Chest X-ray:
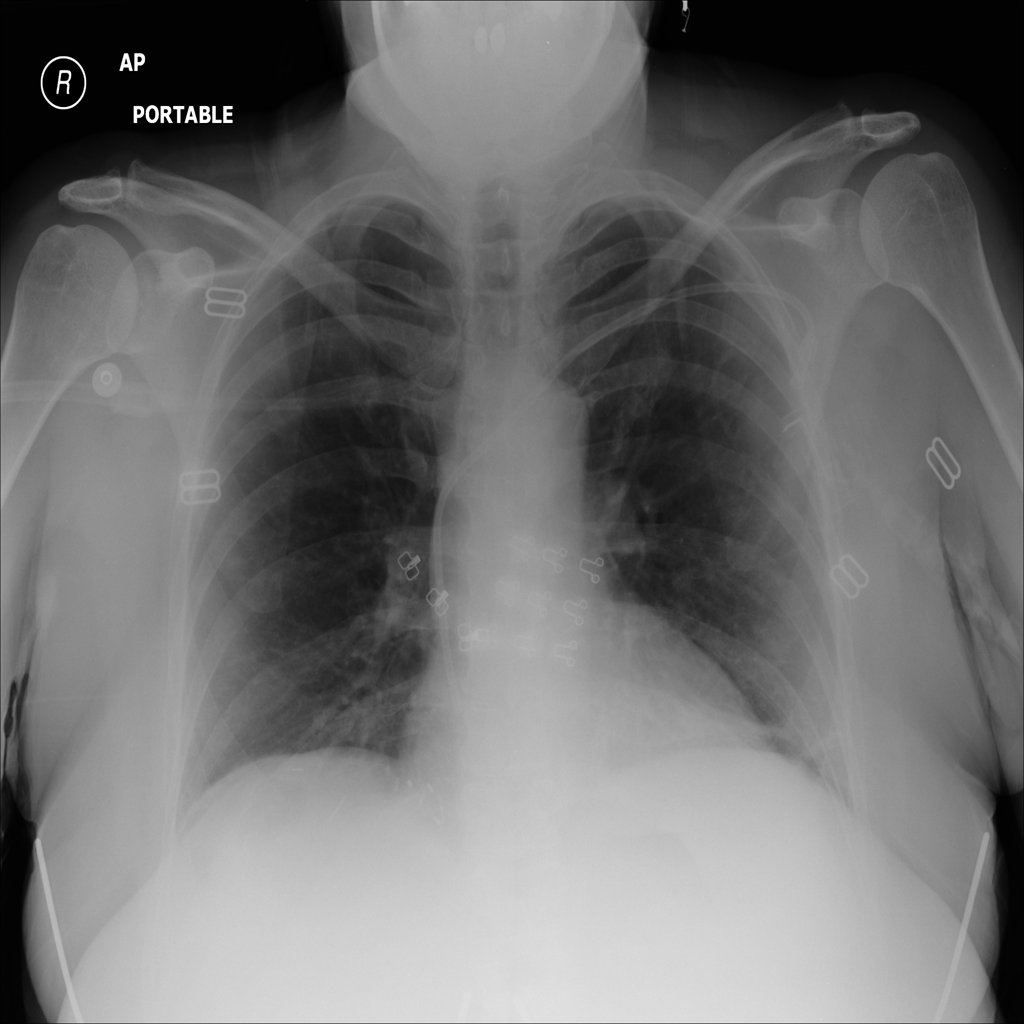
Findings: Atelectasis
No abnormal finding: no